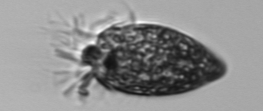
Label: Strombidium_tintinnodes